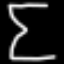
Label: hourglass